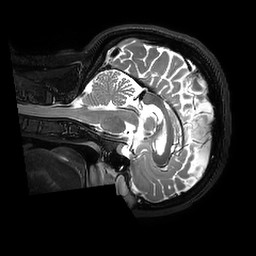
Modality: T2w
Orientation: sagittal
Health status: ill
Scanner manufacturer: philips
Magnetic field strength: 3 T
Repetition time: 2.5 s
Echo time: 0.331 s